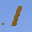
Label: 1